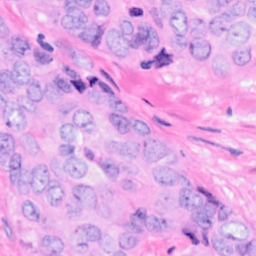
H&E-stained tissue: Breast